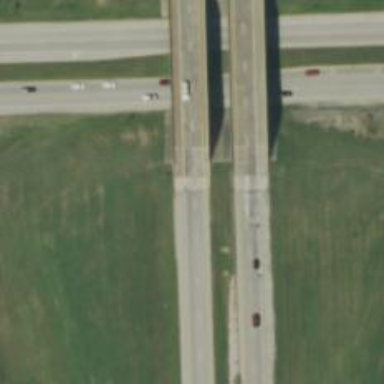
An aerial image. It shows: Bridge on trunk expressway.